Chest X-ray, AP view. Patient: 14 years old, sex M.
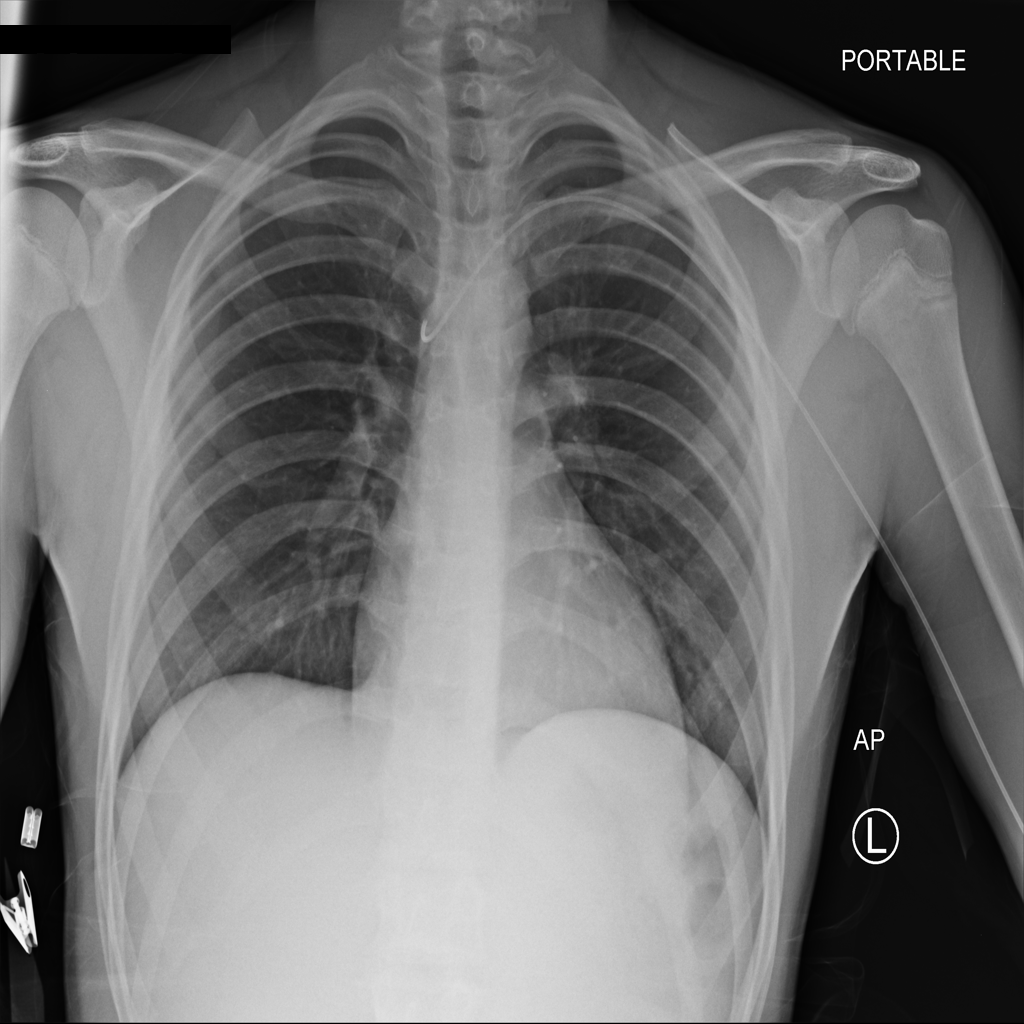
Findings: No Finding